Question: I want to make a one-way list, but I can't find out why an endless loop appears here. The problem is in clearList() method
'''
class List
{
private:
Document document;
List* nextPtr;
public:
List()
:document(), nextPtr(NULL)
{
cout << "class List: CONSTRUCTOR (default)
";
}
List(const Document& d)
:nextPtr(NULL)
{
cout << "class List: CONSTRUCTOR (init)
";
document = d;
}
~List()
{
cout << "class List: DESTRUCTOR
";
freeList(this);
}
void freeList(List* top)
{
if(top != NULL)
freeList(top->nextPtr);
delete top;
}
};
'''
Here is the main program:
'''
int main()
{
List list1;
return 0;
}
'''
And here's what I've got

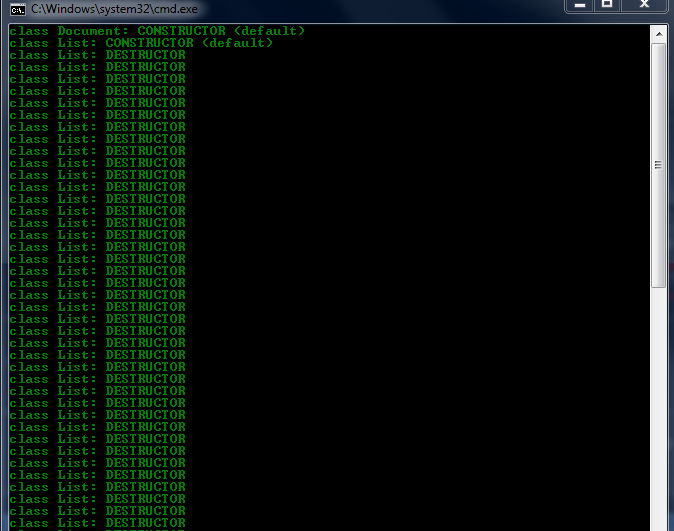
Answer: When your 'List' object is destroyed, the destructor will call 'freeList' which will do 'delete top' where 'top' is 'this', causing itself to be destroyed again. The destructor will then call 'freeList' again, and so on and so forth.
Seems like really you just want a destructor that does this:
'''
~List()
{
cout << "class List: DESTRUCTOR
";
delete nextPtr;
}
'''
The 'delete' of 'nextPtr' will call the next 'List''s destructor, and that will 'delete' its next 'List''s pointer and so on. This will stop when 'nextPtr' is 'NULL' because 'delete NULL;' has no effect.